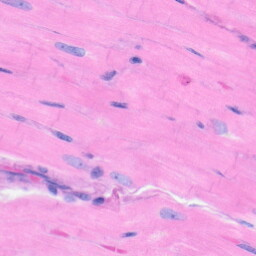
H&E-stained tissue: Heart